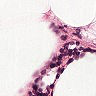
Metastatic tissue present: no